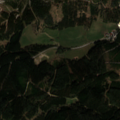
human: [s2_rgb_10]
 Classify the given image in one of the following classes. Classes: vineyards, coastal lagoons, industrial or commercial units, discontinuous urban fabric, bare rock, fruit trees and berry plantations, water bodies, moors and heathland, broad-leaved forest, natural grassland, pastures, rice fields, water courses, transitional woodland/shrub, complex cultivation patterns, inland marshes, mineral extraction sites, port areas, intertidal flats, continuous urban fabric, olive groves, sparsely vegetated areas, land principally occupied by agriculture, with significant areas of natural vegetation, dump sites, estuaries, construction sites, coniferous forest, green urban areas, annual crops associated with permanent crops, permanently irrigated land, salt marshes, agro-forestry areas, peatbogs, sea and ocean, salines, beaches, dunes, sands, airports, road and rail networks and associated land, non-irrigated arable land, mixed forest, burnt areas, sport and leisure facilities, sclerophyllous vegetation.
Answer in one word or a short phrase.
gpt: mineral extraction sites, pastures, coniferous forest, sparsely vegetated areas